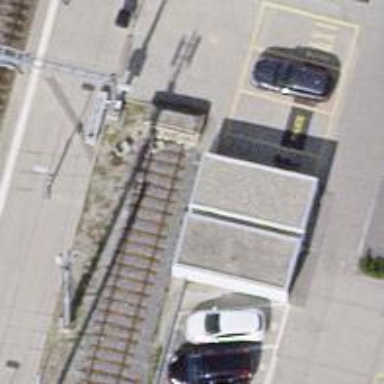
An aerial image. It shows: Railway buffer stop.